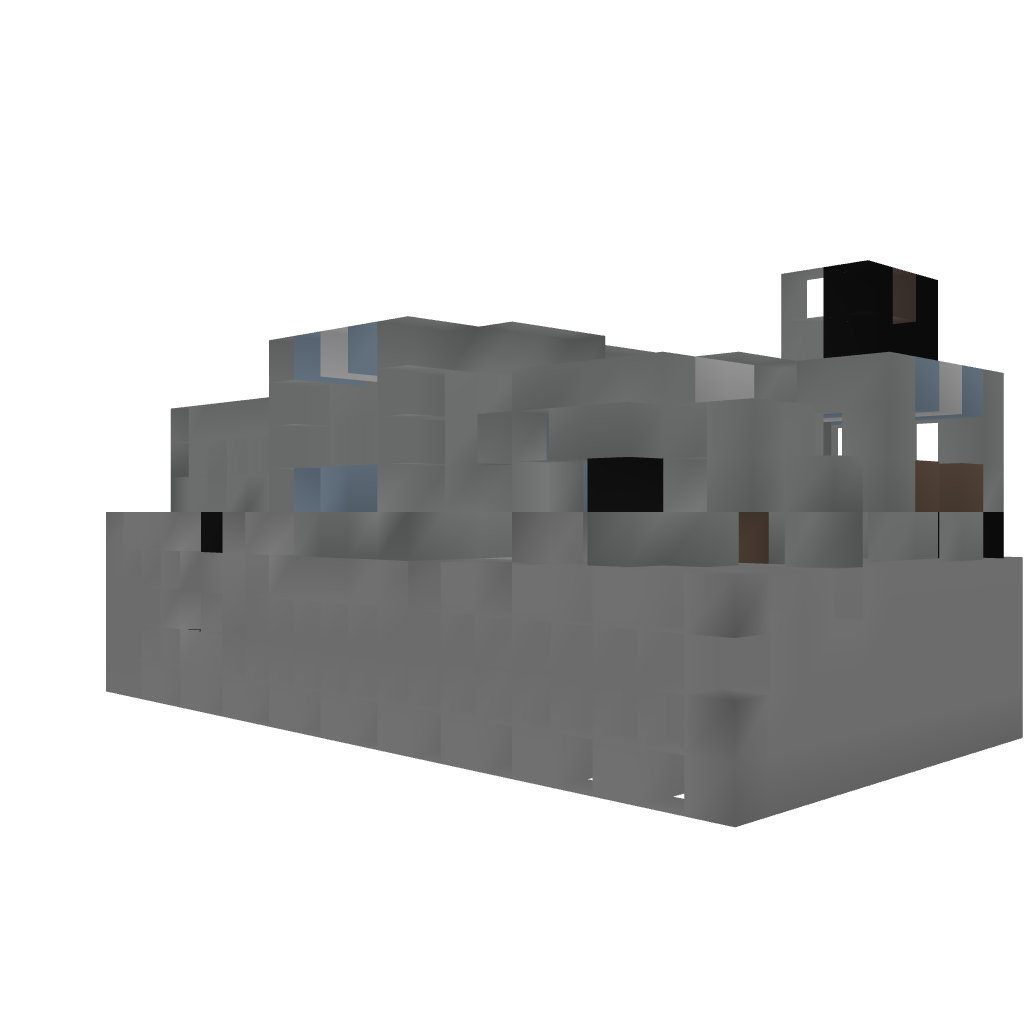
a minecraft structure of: BenSi Minecart Station